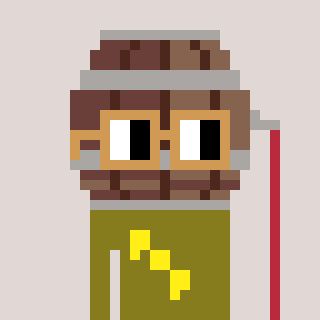
a pixel art character with square brown glasses, a wine barrel-shaped head and a gunk-colored body on a warm background